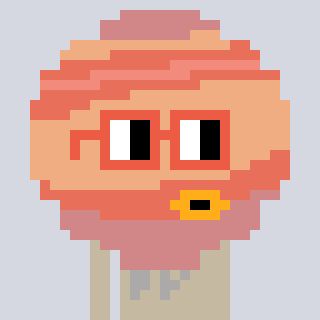
a pixel art character with square orange glasses, a jupiter-shaped head and a bege-colored body on a cool background